Question: This question has been made <URL>, but still has got no answer...
Using <URL> library to draw a 3 merge bars, and setting the values as [1,2,3]... the chart is showed with a total of all numbers, 1+2+3=6.. but what I want is to merge all values in order to value 2 overlay value 3 and value 1 overlay value 2, as showed on the image bellow:

Basically, I want to use the <URL> activity, but not stack all the bars, instead, I want to put one behind another.
Visually I know I can subtract the bigger value with the smaller, making a sum until reaching 3 (1+1+1), but then the value 3 will retain value 1 and not value 3.
Is there a way I can do this using this class? Is there a better class to do this?
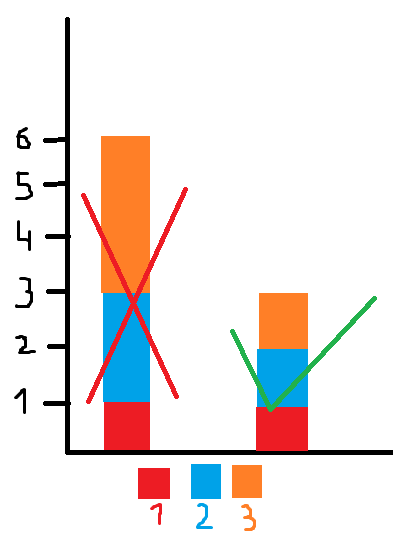
Answer: I know I am like 6 months late with answer, but I think that is working solution:
'''
List<String> xVals = getXVals(); //some function to get values
List<BarEntry> yVals = new ArrayList();
int[] barColors = new int[bars.size() * numberOfValues];
int index=0;
for (Bar bar : bars) {
List<BarEntry> yValsForBar = new ArrayList();
for (int i=0; i<numberOfValues; i++) {
yValsForBar.add(new BarEntry(bar.value(i), i));
barColors[i+index*numberOfValues] = bar.color();
}
yVals.addAll(yValsForBar);
index++;
}
BarDataSet dataSet = new BarDataSet(yVals, "data set");
BarData data = new BarData(xVals);
data.addDataSet(dataSet);
'''
And here, you should have overlying bars in different colors (note: of course you might not see some bars if they have bigger values than next ones, if you wan't to sort them you will have to do some modifications to this). At least works with me.